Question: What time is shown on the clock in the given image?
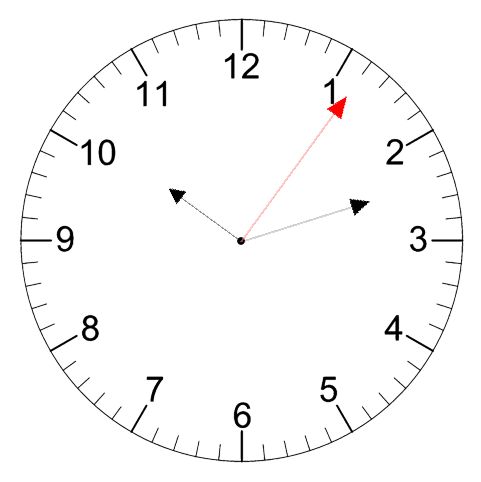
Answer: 10:12:06